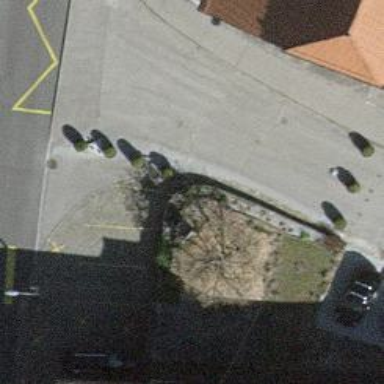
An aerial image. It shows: Bollard.